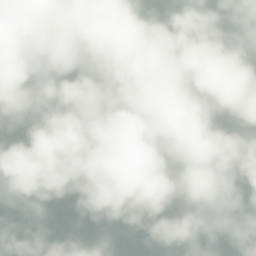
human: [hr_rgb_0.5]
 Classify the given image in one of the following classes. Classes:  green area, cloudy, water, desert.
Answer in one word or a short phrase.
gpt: cloudy